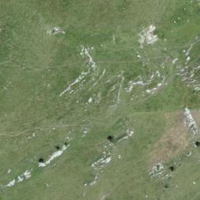
EUNIS habitat code: 23
Species observed at this site:
Sedum album